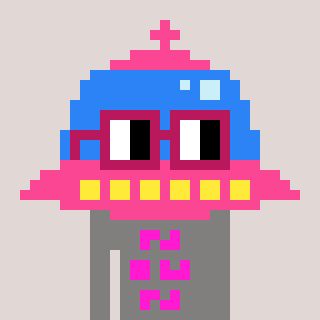
a pixel art character with square dark red glasses, a ufo-shaped head and a bluegrey-colored body on a warm background